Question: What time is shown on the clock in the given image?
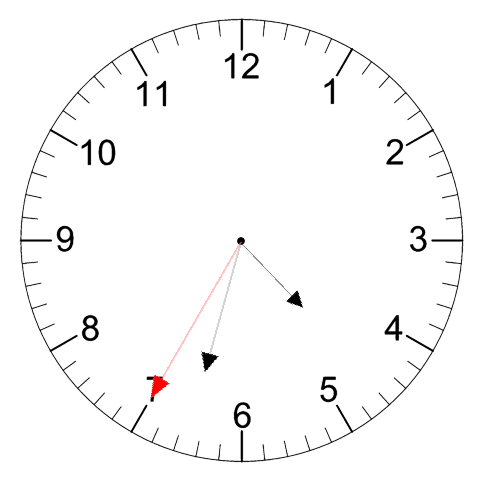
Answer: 04:32:35